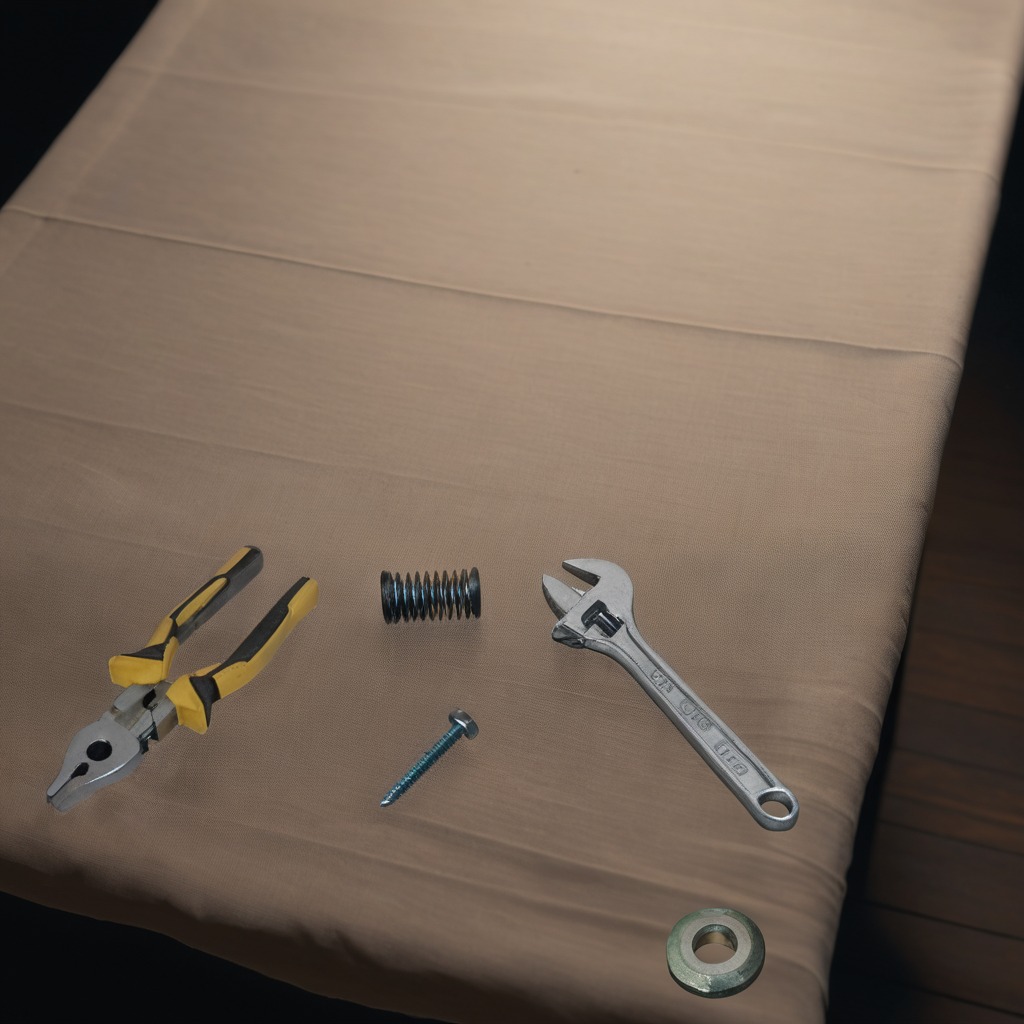
A washer, screw, pliers, spring, and wrench are lying on a wooden table.